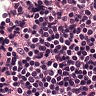
Metastatic tissue present: no